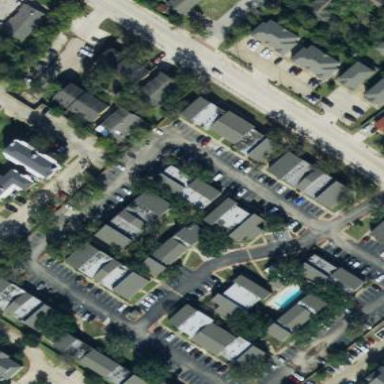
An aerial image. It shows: Residential area with apartments.